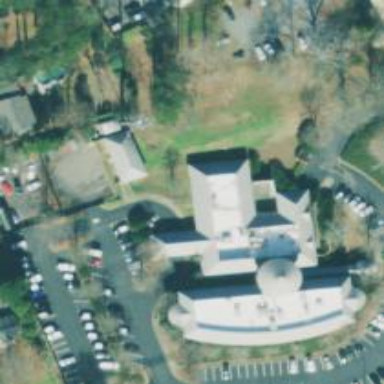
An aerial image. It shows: Government building.